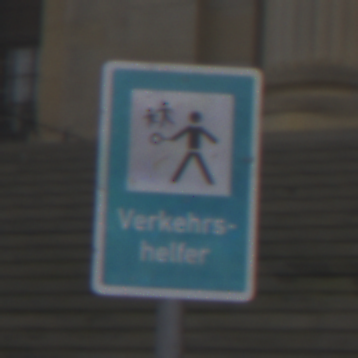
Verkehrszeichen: Verkehrshelfer
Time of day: Midday
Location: Outdoor (Urban)
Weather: Overcast
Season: NotSpecified
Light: Natural